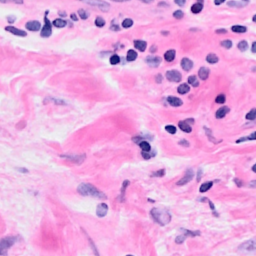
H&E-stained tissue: Breast